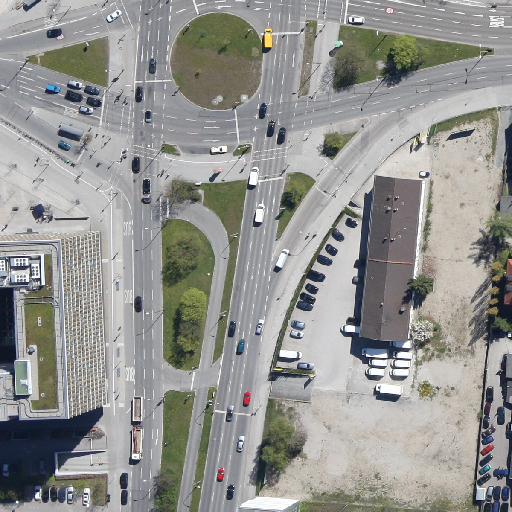
Referring expression: road